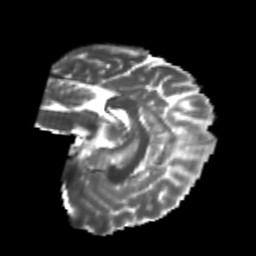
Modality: T2w
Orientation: sagittal
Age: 19
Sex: female
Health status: healthy
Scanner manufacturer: philips
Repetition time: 7.389 s
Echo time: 0.08599 s